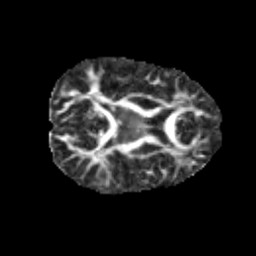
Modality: FA
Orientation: axial
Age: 11
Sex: male
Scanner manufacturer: siemens
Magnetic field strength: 3 T
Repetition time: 3.8 s
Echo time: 0.07 s